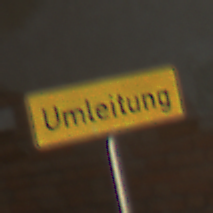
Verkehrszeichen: Umleitungsankuendigung
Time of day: Midday
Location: Outdoor (Urban)
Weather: Clear
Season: NotSpecified
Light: Natural